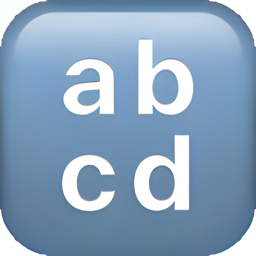
Name: input symbol for latin small letters
Emoji: 🔡
Group: Symbols
Sub-group: alphanum